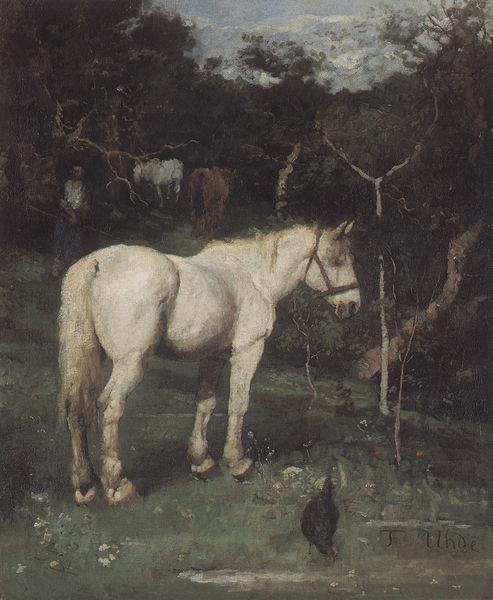
Titel: Ein Schimmel
Künstler: Fritz von Uhde
Institution: Sammlung Henry H. Newman
Schlagwörter: baum, blau, blätter, dunkel, gemälde, himmel, kopf, laub, mann, schatten, vogel, wasser, weiß, wolken, bäume, grün, impressionismus, landschaft, menschen, äste, blume, blumen, braun, frau, licht, schwarz, vordergrund, ölbild, blüten, gras, hund, rot, tier, tiere, weg, wiese, wolke, rock, hemd, trinken, mensch, steine, signatur, öl, ast, baumstamm, erde, kühe, natur, stamm, vieh, weide, wind, zweige, wege, boden, futter, realismus, drei, pflanzen, ohren, schräg, wald, bauern, genre, pferd, pferde, stock, garten, beine, deutschland, huf, hufe, mähne, schwanz, schweif, zaumzeug, pfütze, schrift, seitlich, sommer, düster, schnabel, stab, bäuerin, hang, dorf, herde, kuh, bauernhof, koppel, sturm, stämme, menzel, bauch, bauer, unterschrift, hinten, geschirr, schimmel, rückansicht, trübner, dunke, leib, tümpel, ross, nüstern, halfter, zaum, hahn, huhn, waldmüller, hirte, fritz, gaul, knecht, quadratisch, henne, impressionist, feucht, uhde, krähe, picken, hüter, kaltblüter, isländer, klrper, pfüt6ze, rückteil